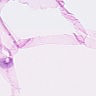
Metastatic tissue present: no